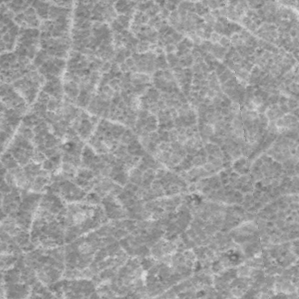
Label: frost